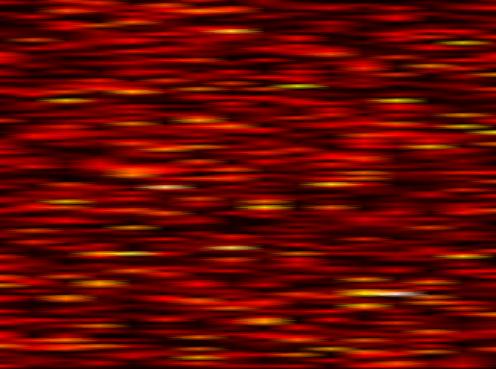
Label: UFMC